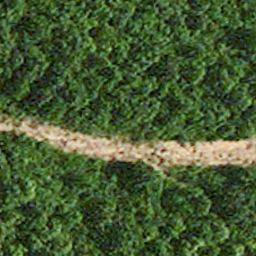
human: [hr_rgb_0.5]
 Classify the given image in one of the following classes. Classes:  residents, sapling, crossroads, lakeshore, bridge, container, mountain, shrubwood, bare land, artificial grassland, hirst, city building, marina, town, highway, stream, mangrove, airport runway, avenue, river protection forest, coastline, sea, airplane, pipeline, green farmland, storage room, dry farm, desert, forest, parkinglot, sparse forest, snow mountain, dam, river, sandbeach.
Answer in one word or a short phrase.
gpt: avenue